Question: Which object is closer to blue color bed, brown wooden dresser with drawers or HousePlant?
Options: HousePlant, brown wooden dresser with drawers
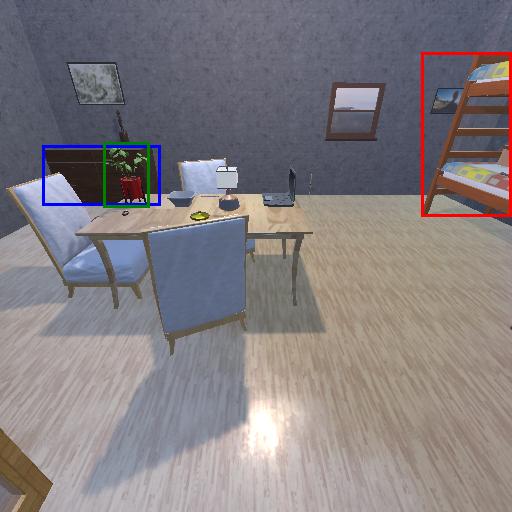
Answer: HousePlant